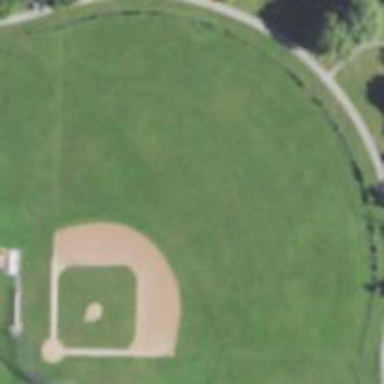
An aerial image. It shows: Baseball pitch for leisure land activities.